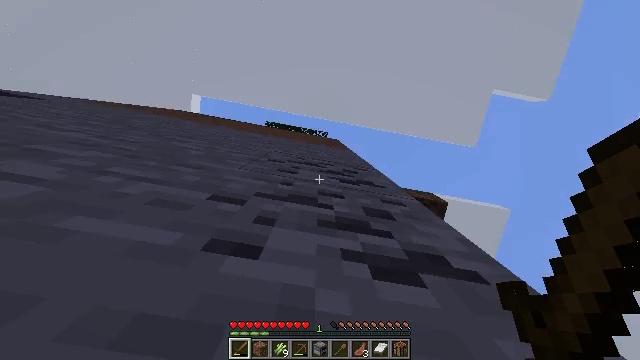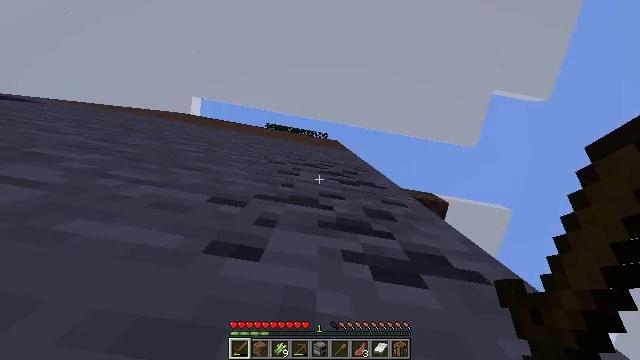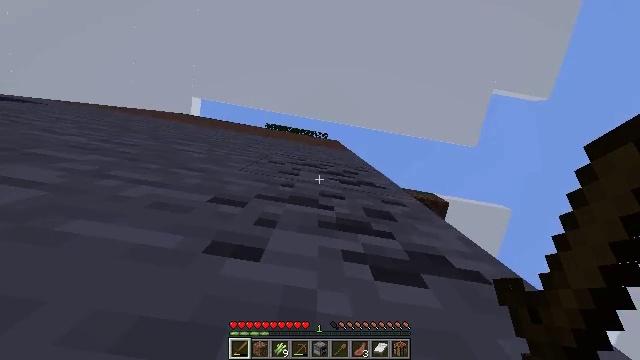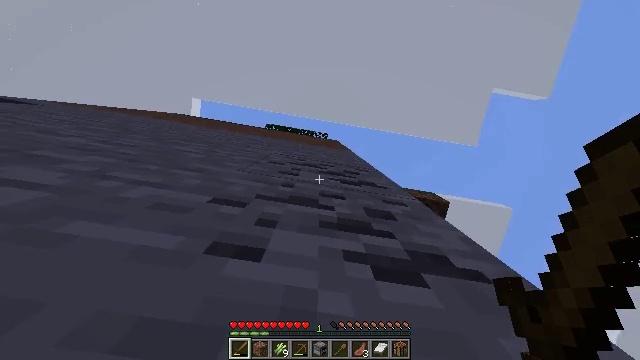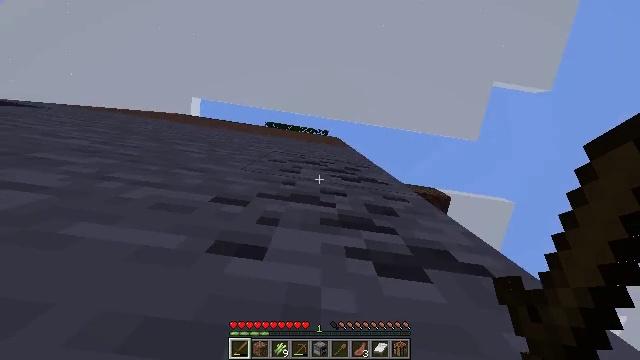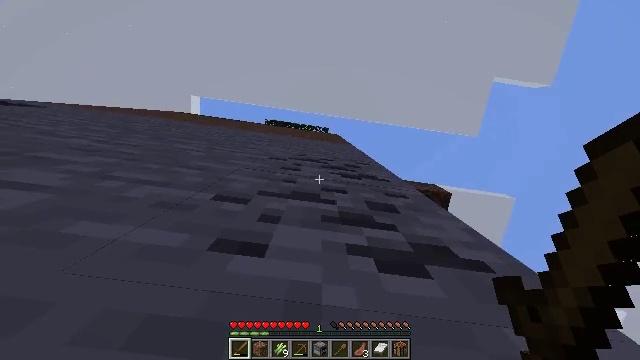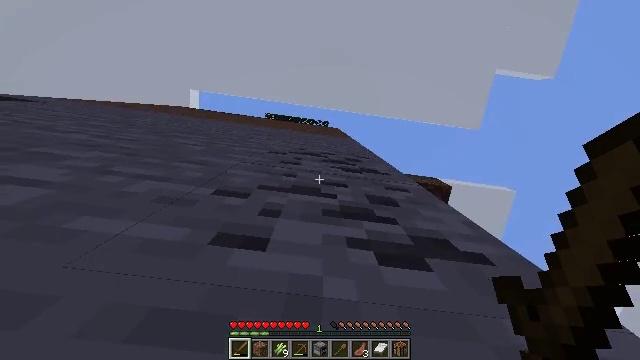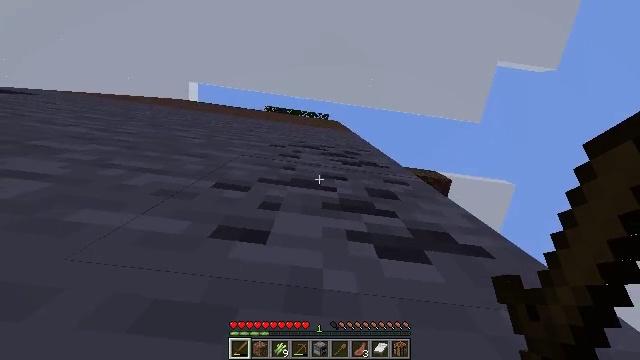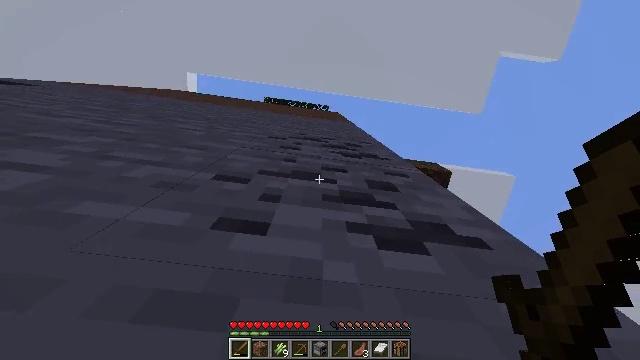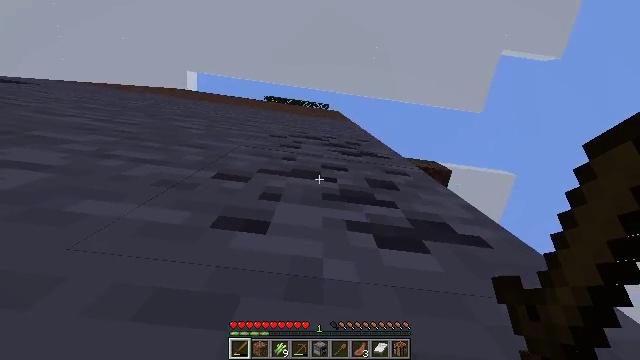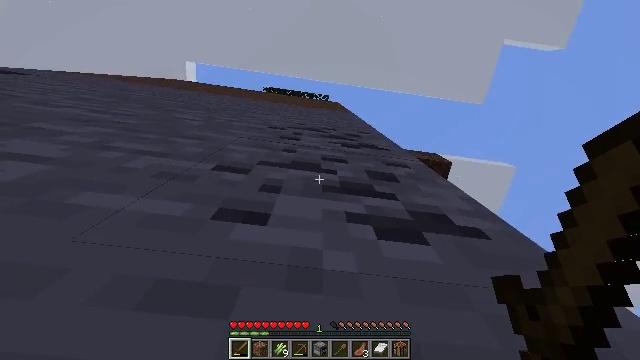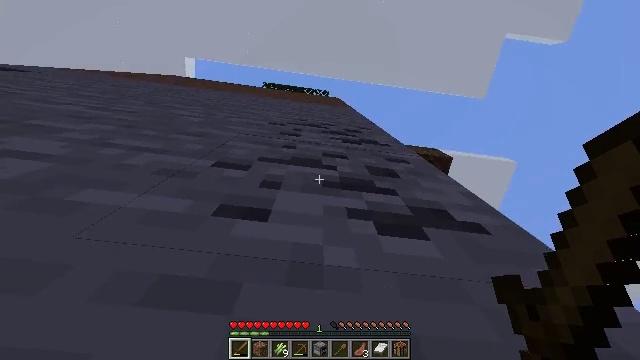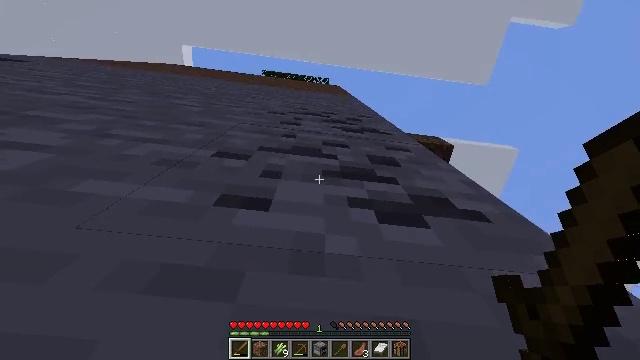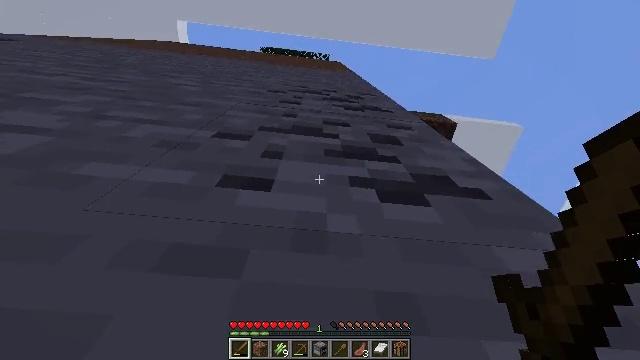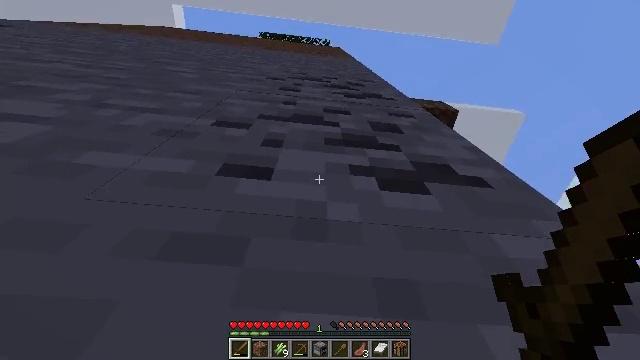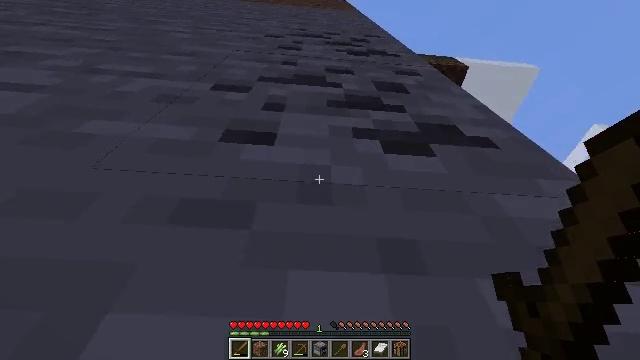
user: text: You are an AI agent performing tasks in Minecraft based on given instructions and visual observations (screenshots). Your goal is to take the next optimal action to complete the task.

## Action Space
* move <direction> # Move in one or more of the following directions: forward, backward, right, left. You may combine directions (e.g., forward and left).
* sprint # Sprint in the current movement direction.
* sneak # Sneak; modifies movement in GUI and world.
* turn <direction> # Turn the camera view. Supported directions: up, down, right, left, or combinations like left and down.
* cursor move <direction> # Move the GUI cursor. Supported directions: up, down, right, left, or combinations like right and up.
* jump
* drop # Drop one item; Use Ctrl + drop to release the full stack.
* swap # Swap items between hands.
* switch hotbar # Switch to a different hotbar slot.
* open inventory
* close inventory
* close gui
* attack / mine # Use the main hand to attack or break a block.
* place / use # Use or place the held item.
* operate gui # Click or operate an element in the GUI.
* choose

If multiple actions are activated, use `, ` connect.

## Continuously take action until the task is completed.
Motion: motion action
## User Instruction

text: Break the coal ore to collect coal.
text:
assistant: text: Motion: no_op
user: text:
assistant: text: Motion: no_op
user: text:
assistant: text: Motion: no_op
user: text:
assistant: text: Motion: turn left
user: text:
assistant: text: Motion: no_op
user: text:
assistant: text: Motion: turn down
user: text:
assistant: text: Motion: turn down
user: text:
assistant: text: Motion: turn down
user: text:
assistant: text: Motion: no_op
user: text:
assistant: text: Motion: turn down
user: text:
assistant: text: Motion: no_op
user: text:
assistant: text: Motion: turn down
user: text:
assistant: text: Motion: turn down
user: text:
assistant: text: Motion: turn down
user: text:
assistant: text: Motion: turn left and down
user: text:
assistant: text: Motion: turn left and down
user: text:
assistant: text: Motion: turn left and down
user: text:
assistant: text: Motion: turn left and down
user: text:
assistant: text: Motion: turn left
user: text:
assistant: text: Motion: turn left
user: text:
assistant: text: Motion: turn left
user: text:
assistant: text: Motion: turn left and down
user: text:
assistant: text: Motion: turn left and down
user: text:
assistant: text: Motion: turn down
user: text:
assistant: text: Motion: turn down
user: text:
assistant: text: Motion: turn down
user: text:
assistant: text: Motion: turn right and down
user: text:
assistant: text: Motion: turn right and down
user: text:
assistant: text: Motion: turn right and down
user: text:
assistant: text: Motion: turn right and down